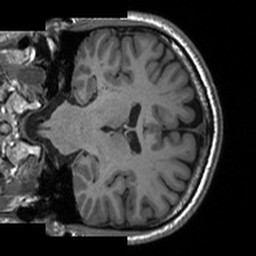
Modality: T1w
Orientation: coronal
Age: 47
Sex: male
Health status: healthy
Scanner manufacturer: siemens
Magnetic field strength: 3 T
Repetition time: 2 s
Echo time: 0.00203 s